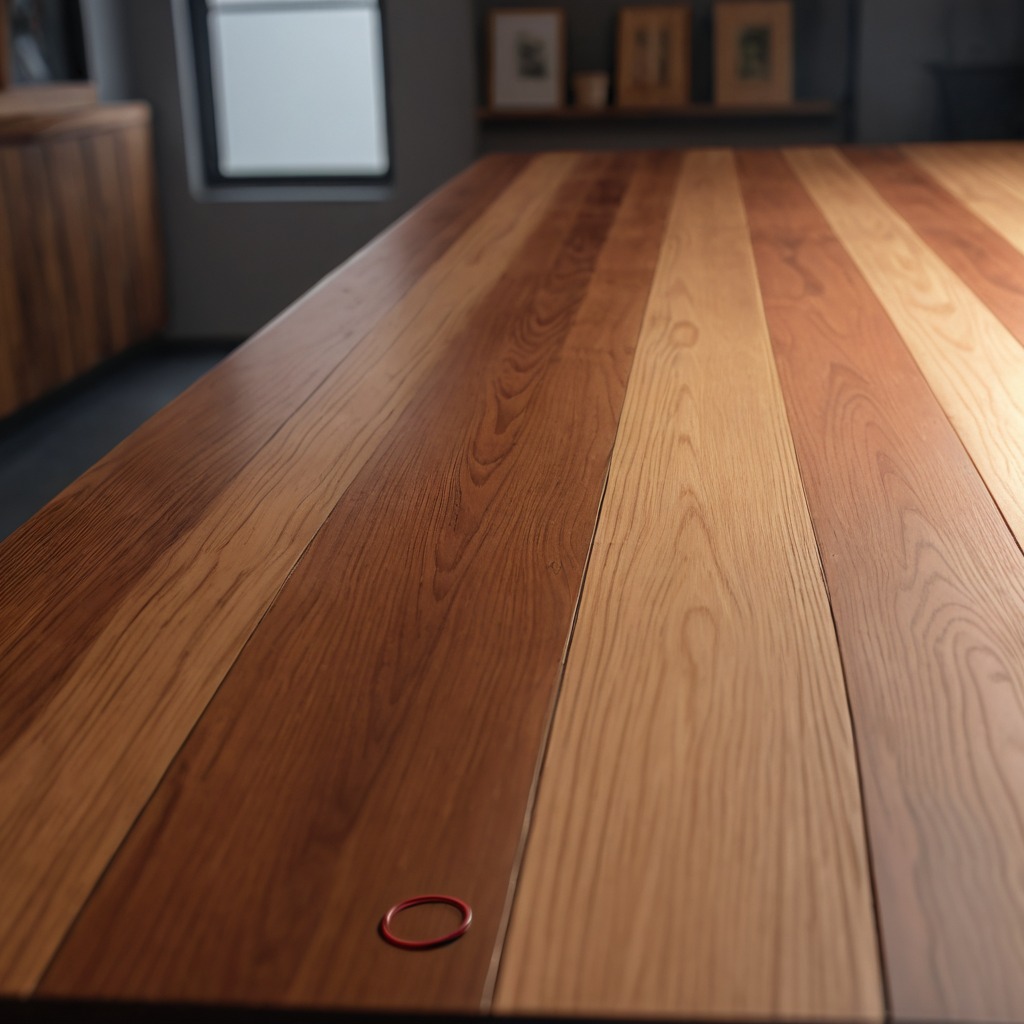
A rubber O-ring is lying on the wooden table in a carpentry studio.